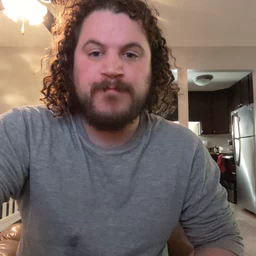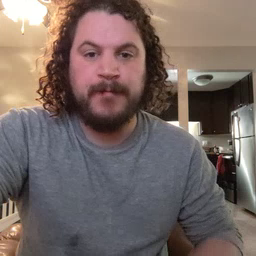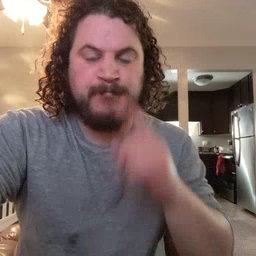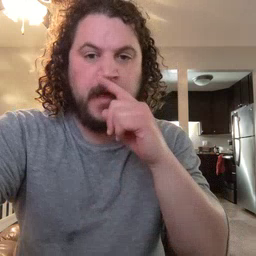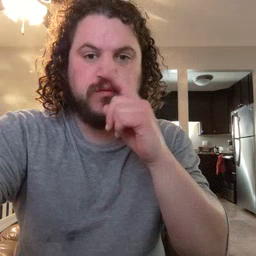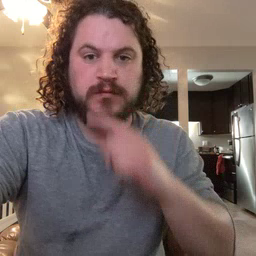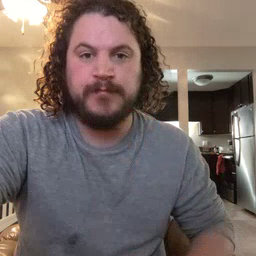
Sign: mouse